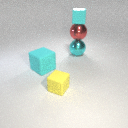
large cyan rubber cube to the left of small yellow rubber cube